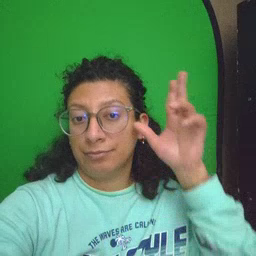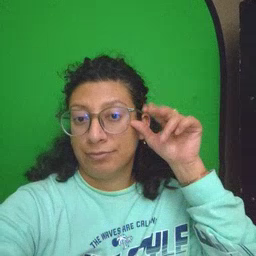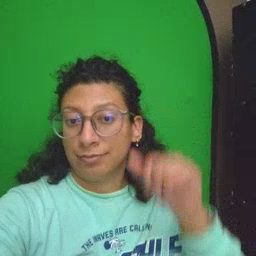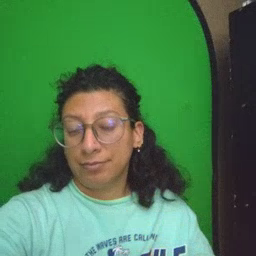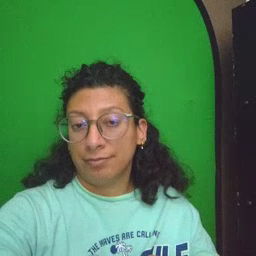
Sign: horse